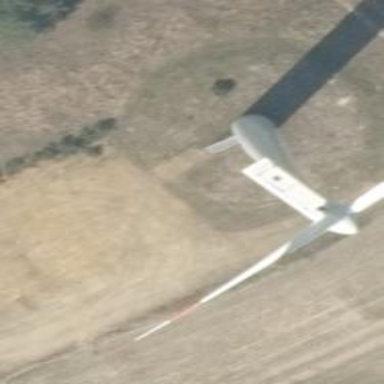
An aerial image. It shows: Wind generator in the form of horizontal axis wind turbine.